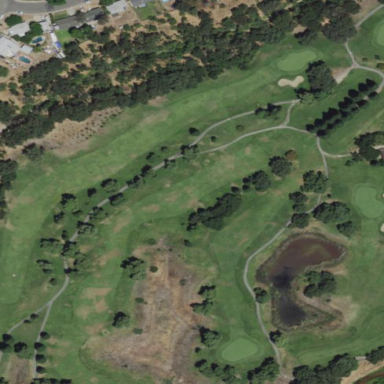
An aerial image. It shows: Golf fairway in the image.